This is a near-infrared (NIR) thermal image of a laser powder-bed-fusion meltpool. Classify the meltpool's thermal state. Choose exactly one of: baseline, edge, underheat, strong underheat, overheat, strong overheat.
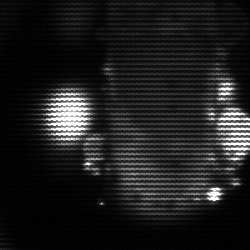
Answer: strong underheat